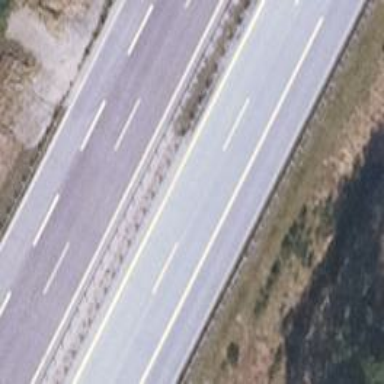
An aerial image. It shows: Asphalt motorway.